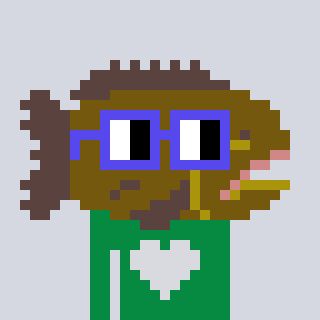
a pixel art character with square blue glasses, a grouper-shaped head and a green-colored body on a cool background